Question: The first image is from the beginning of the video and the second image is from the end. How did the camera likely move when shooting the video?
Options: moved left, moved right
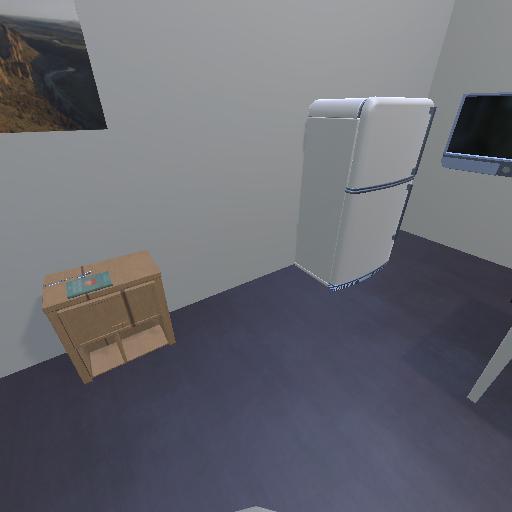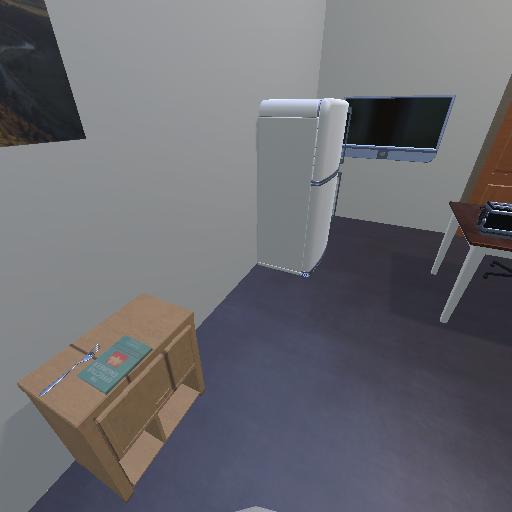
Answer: moved left